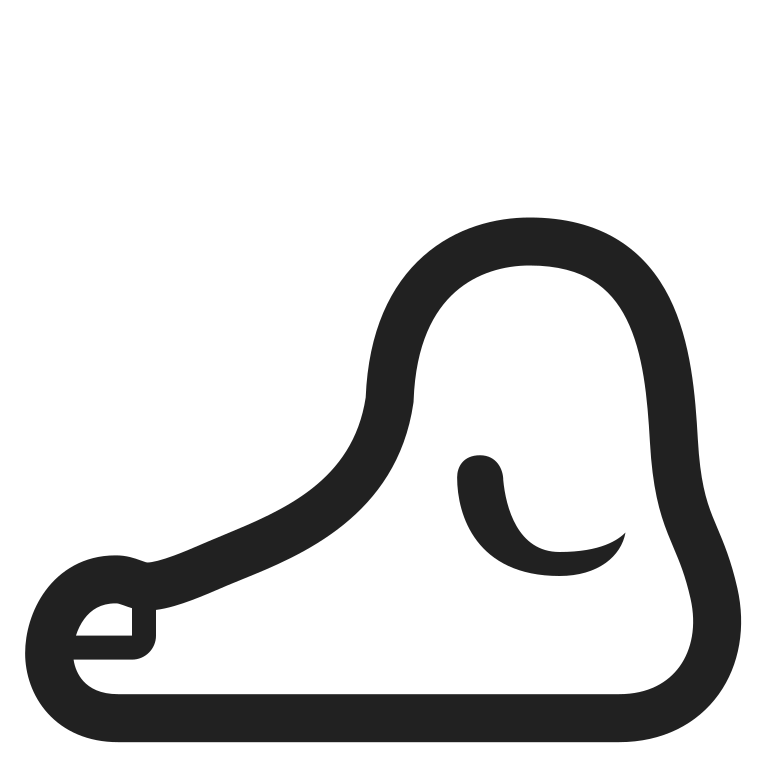
foot high contrast